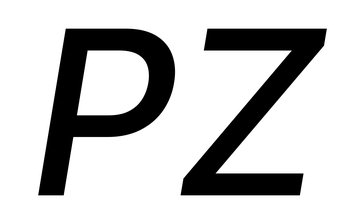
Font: Inter-Italic_Medium_Italic